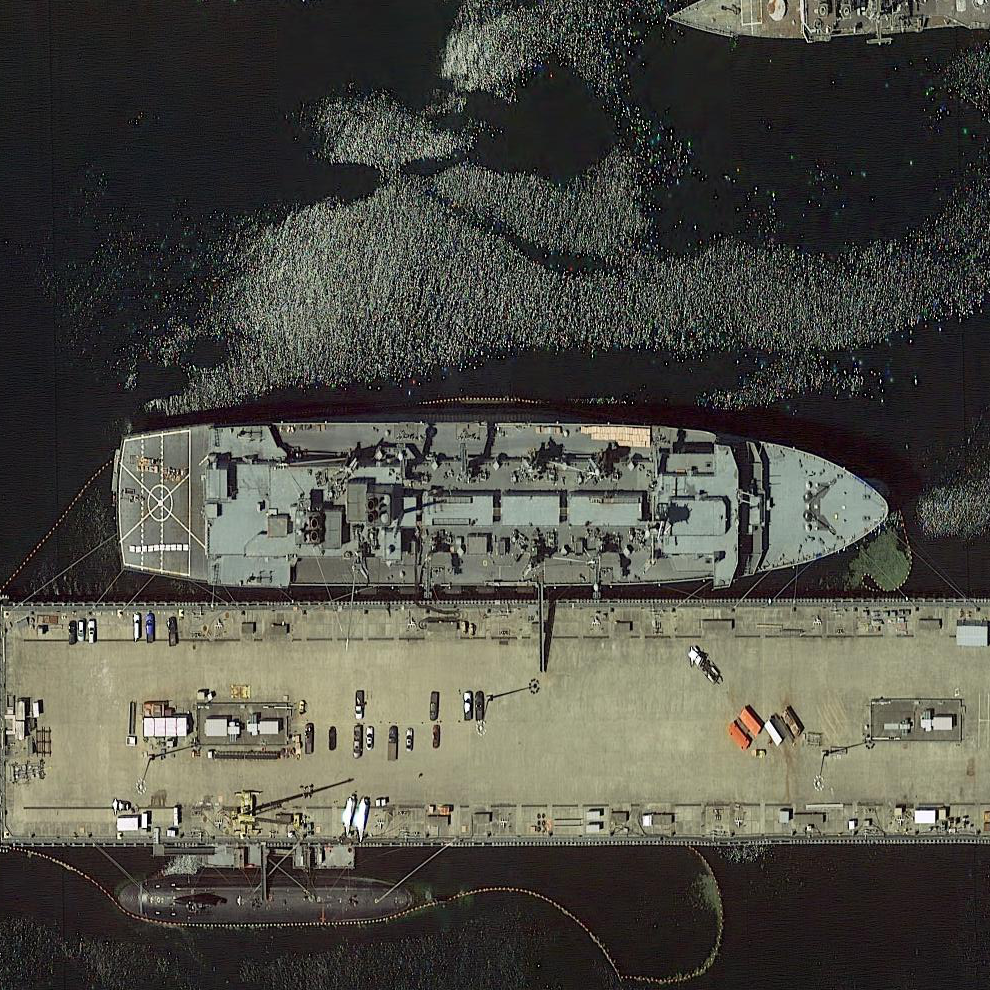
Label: Sacramento-class_support_ship